【题型】选择题　【知识点】平面几何　【难度】easy
如图，在 $\triangle ABC$ 中，点 $D, E, F$ 分别在边 $AC, BC, AB$ 上，$DE \parallel AB$，$DF \parallel BC$，则下列比例式中错误的是（ ）

A. $\dfrac{AF}{DE} = \dfrac{AD}{DC}$  \quad
B. $\dfrac{DC}{AC} = \dfrac{CE}{BC}$  \quad
C. $\dfrac{AD}{AC} = \dfrac{FD}{BC}$  \quad
D. $\dfrac{DE}{AB} = \dfrac{BE}{EC}$
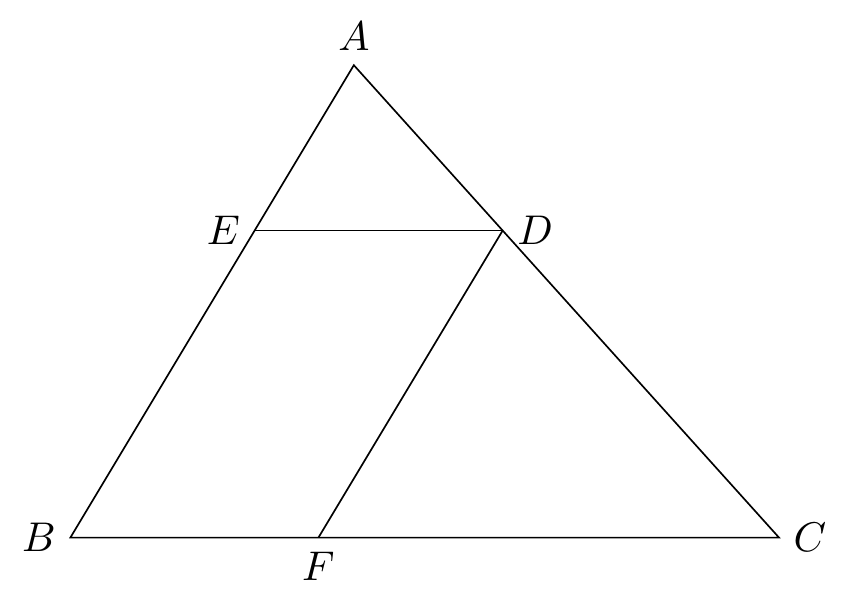
【解答】
A、$\because DE \parallel AB$，$DF \parallel BC$，

$\therefore$ 四边形 $DEBF$ 是平行四边形，
$\dfrac{AF}{FB} = \dfrac{AD}{DC}$，

$\therefore DE = BF$，

$\therefore \dfrac{AF}{DE} = \dfrac{AD}{DC}$，不符合题意；

B、$\because DE \parallel AB$，

$\therefore \triangle CDE \sim \triangle CAB$，

$\therefore \dfrac{DC}{AC} = \dfrac{CE}{BC}$，不符合题意；

C、$\because DF \parallel BC$，

$\therefore \triangle AFD \sim \triangle ABC$，

$\therefore \dfrac{AD}{AC} = \dfrac{FD}{BC}$，不符合题意；

D、$\because DE \parallel AB$，

$\therefore \triangle CDE \sim \triangle CAB$，

$\therefore \dfrac{DE}{AB} = \dfrac{CE}{CB}$，

故 D 错误，符合题意；

故选：D。